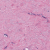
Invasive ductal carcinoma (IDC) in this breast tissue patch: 1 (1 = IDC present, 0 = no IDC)